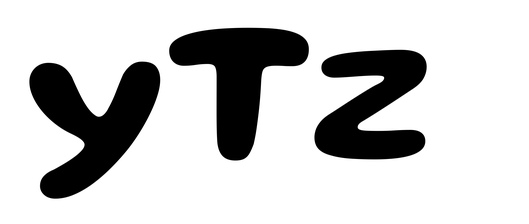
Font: Gluten_SemiBold